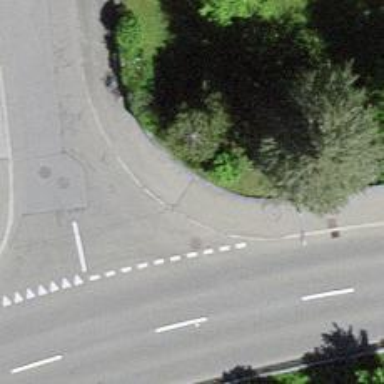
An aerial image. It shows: Sidewalk along the footway.